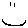
Label: smiley face